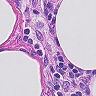
Metastatic tissue present: no